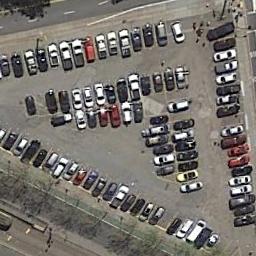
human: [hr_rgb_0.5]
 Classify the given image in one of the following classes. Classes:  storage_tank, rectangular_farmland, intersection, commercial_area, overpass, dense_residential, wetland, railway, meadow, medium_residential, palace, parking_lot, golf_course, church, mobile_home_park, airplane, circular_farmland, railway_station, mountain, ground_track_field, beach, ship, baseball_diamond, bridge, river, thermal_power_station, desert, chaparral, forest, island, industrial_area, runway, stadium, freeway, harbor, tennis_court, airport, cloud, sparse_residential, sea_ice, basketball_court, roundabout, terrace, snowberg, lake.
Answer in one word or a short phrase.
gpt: parking_lot